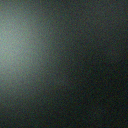
Screen state: off